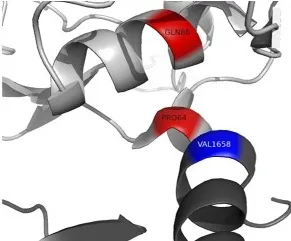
Three-dimensional topology of selected missense mutations in complement factor I (light gray) and their relationship with C3b (dark gray). (A) P64 residue of complement factor I forms a contact point with V1658 of C3b (blue). Q88 lies in close apposition to this contact site.
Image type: radiology (x_ray)